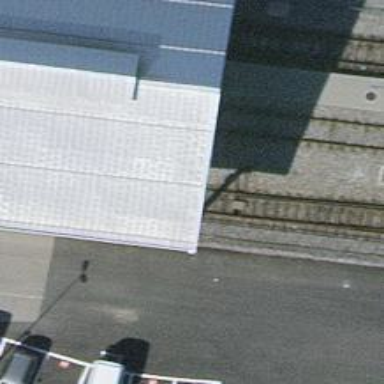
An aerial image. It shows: Preserved railway siding with building passage tunnel.